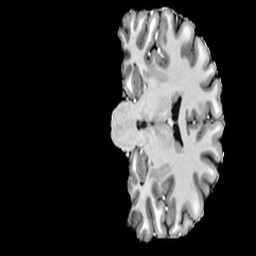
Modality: T1w
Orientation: coronal
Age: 26
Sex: female
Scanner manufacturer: siemens
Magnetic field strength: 6.98 T
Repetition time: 6 s
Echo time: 0.00302 s